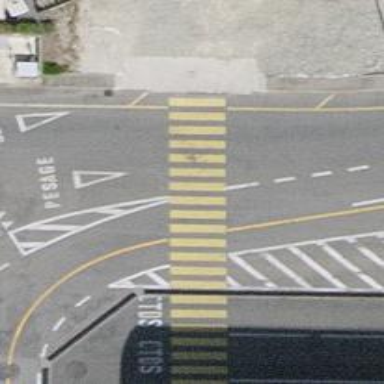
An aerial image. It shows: Uncontrolled zebra crossing on the road.